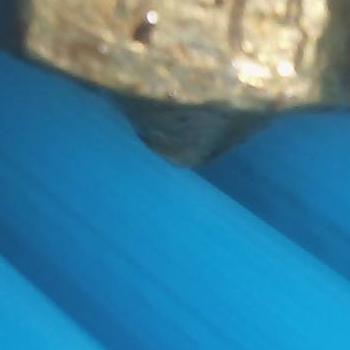
Flow rate: 39%